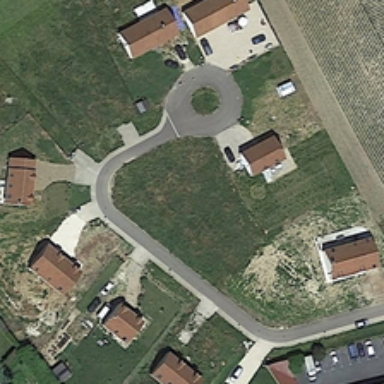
Some buildings and many green meadows are in a medium residential area .